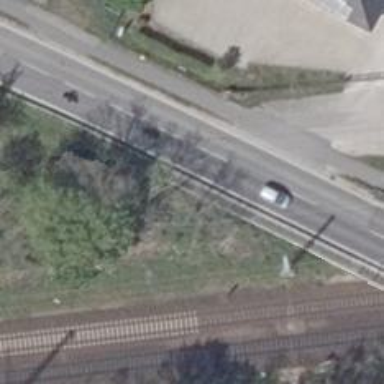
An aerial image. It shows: Secondary road with separate asphalt sidewalks and cycleway.